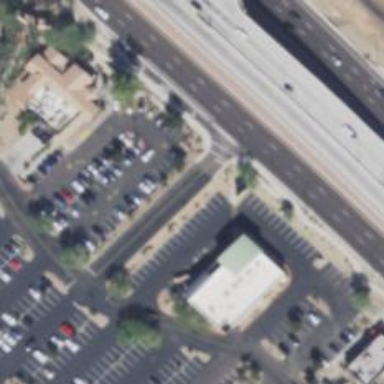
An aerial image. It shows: Parking area with asphalt surface.